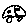
Label: car